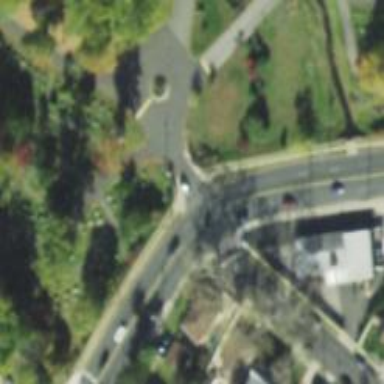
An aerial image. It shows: Asphalt footway with uncontrolled zebra crossing.